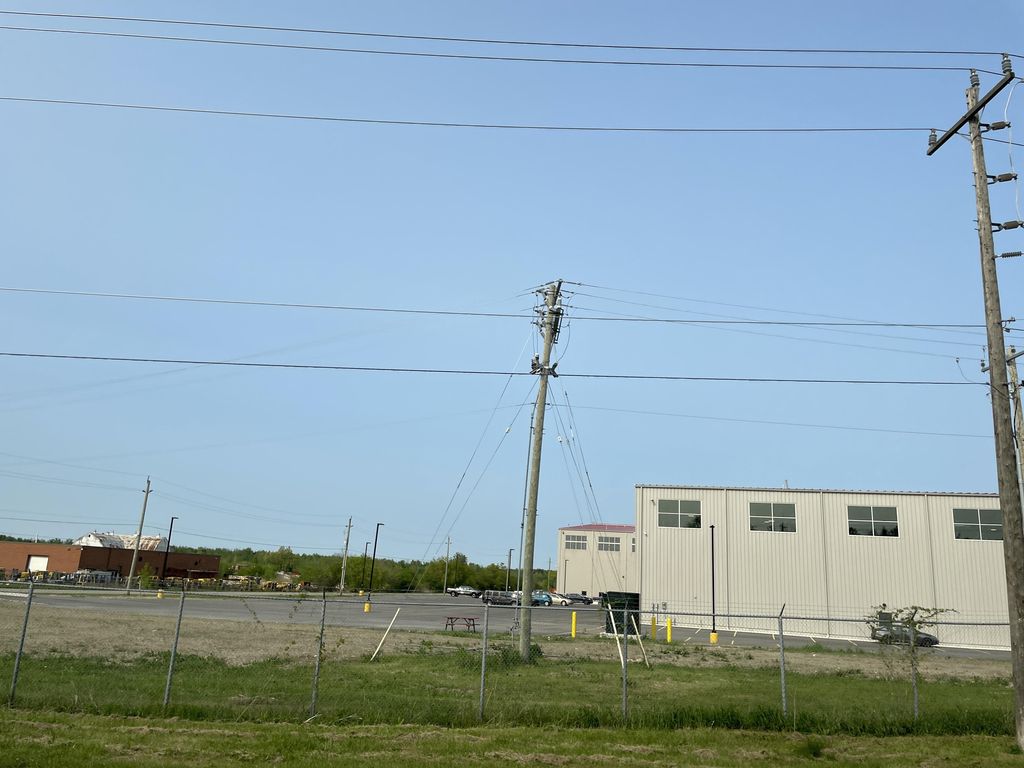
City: kitchener-waterloo